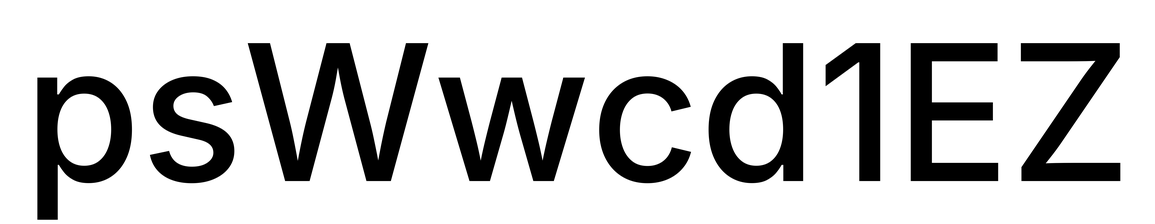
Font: Inter_Medium